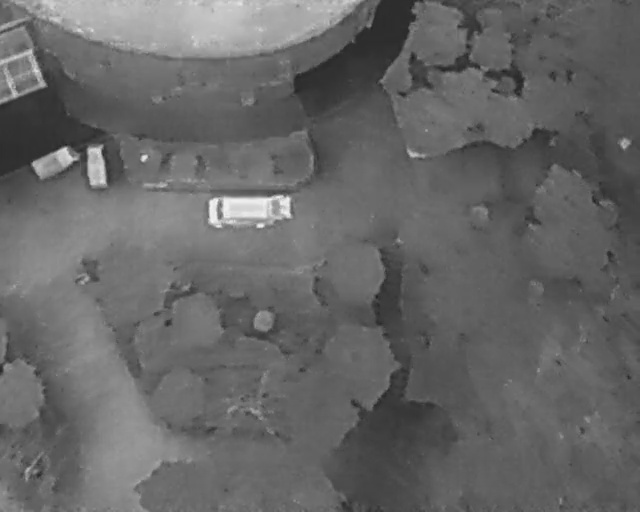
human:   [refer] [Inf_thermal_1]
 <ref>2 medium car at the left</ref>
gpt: <box>[[11, 30, 18, 34, 174], [7, 26, 10, 36, 154]]</box>